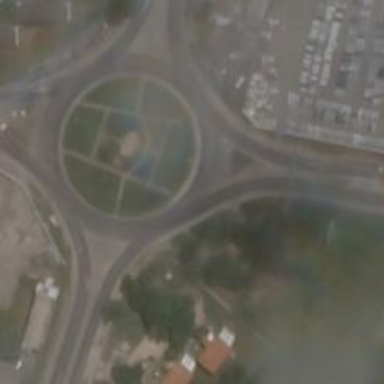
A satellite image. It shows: Secondary road leading to roundabout.